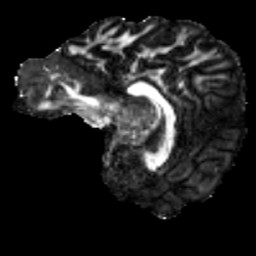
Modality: FA
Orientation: sagittal
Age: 30
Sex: female
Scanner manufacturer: siemens
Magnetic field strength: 3 T
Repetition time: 3.5 s
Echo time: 0.086 s